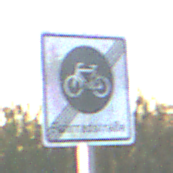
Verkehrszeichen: EndeFahrradstrasse
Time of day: SunriseSunset
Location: Outdoor (RoadRail)
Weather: Clear
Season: NotSpecified
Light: Natural